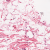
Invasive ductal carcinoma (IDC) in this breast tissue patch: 0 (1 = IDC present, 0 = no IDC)